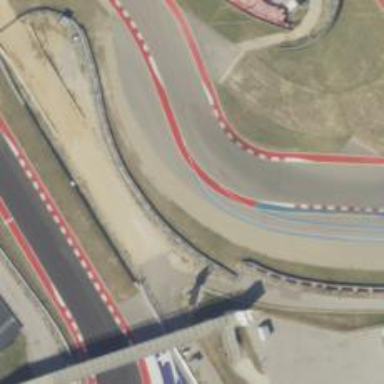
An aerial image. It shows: Asphalt raceway designed for motor sports.